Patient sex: M
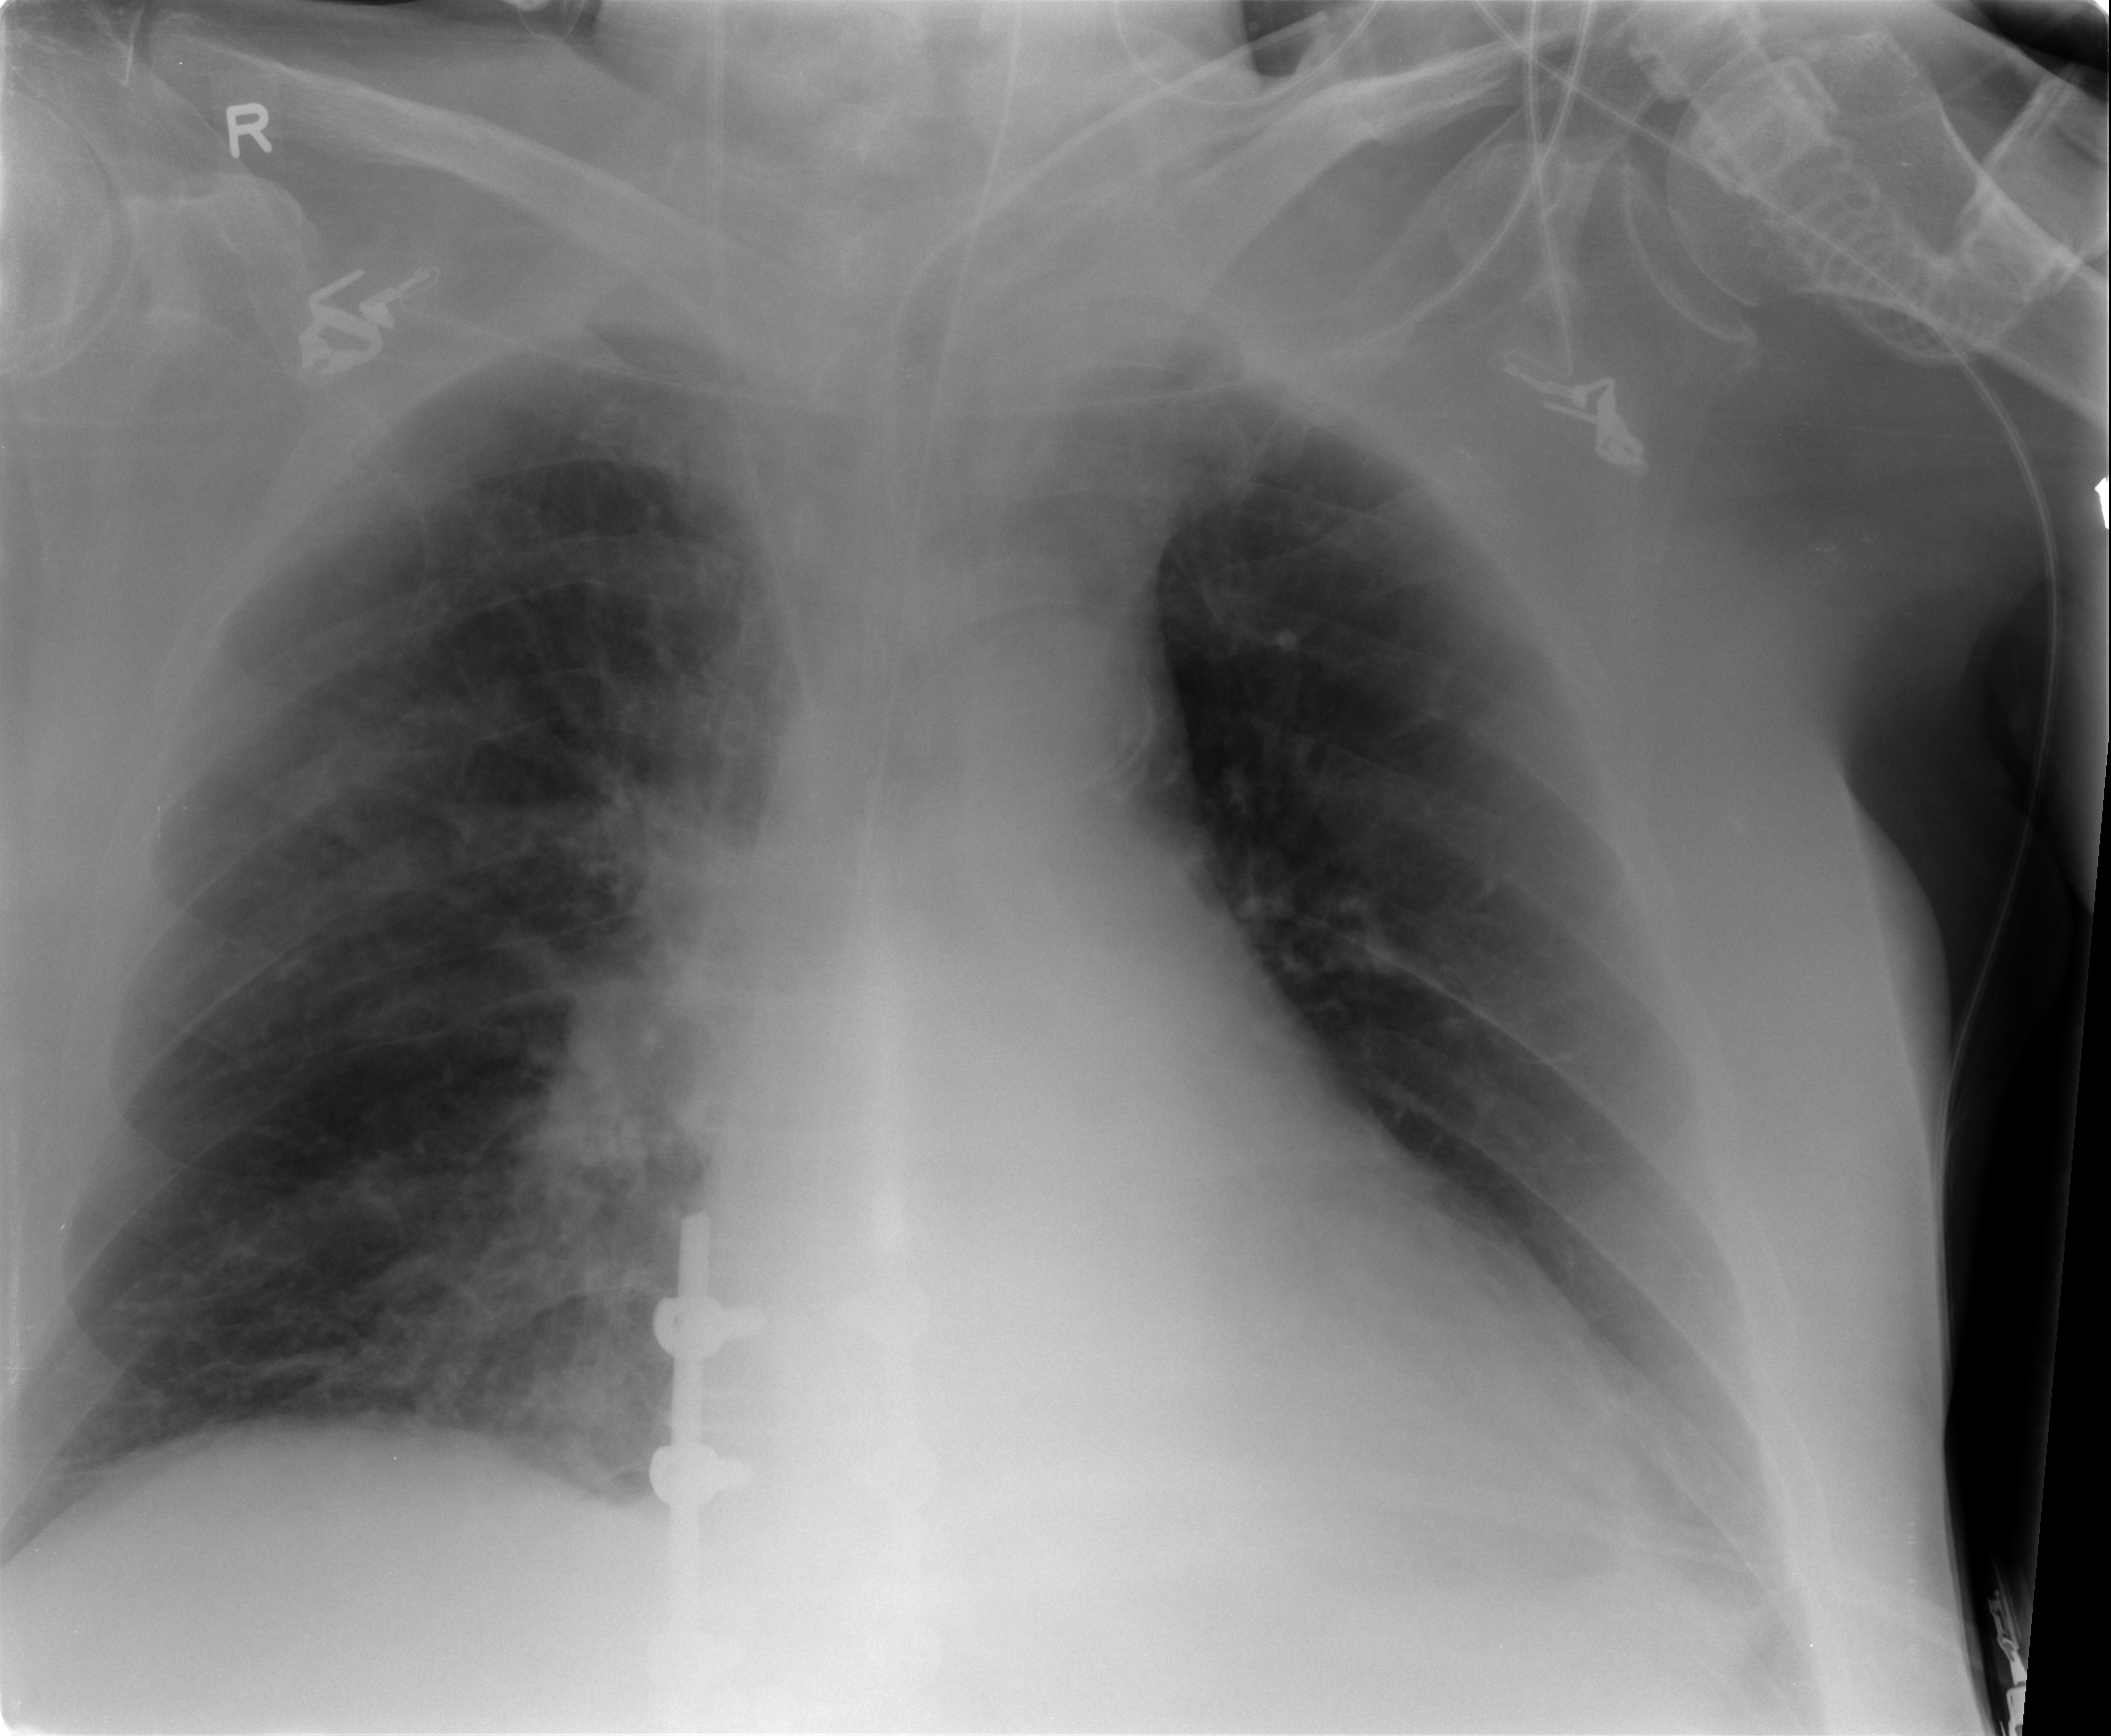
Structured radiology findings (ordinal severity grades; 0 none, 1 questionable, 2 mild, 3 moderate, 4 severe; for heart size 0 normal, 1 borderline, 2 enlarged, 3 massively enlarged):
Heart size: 2
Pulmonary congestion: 1
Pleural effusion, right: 0
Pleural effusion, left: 2
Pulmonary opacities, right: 0
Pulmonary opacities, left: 0
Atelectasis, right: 2
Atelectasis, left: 2